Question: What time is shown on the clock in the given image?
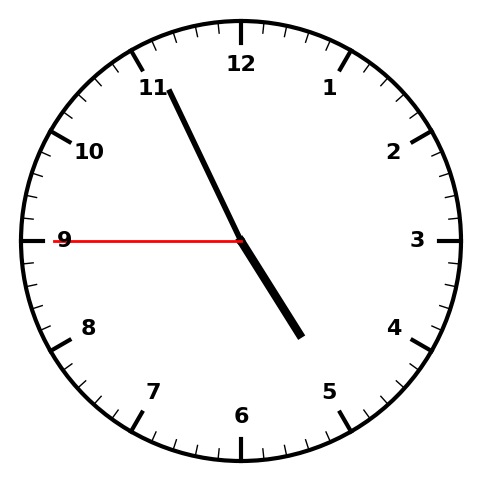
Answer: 04:55:45